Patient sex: F
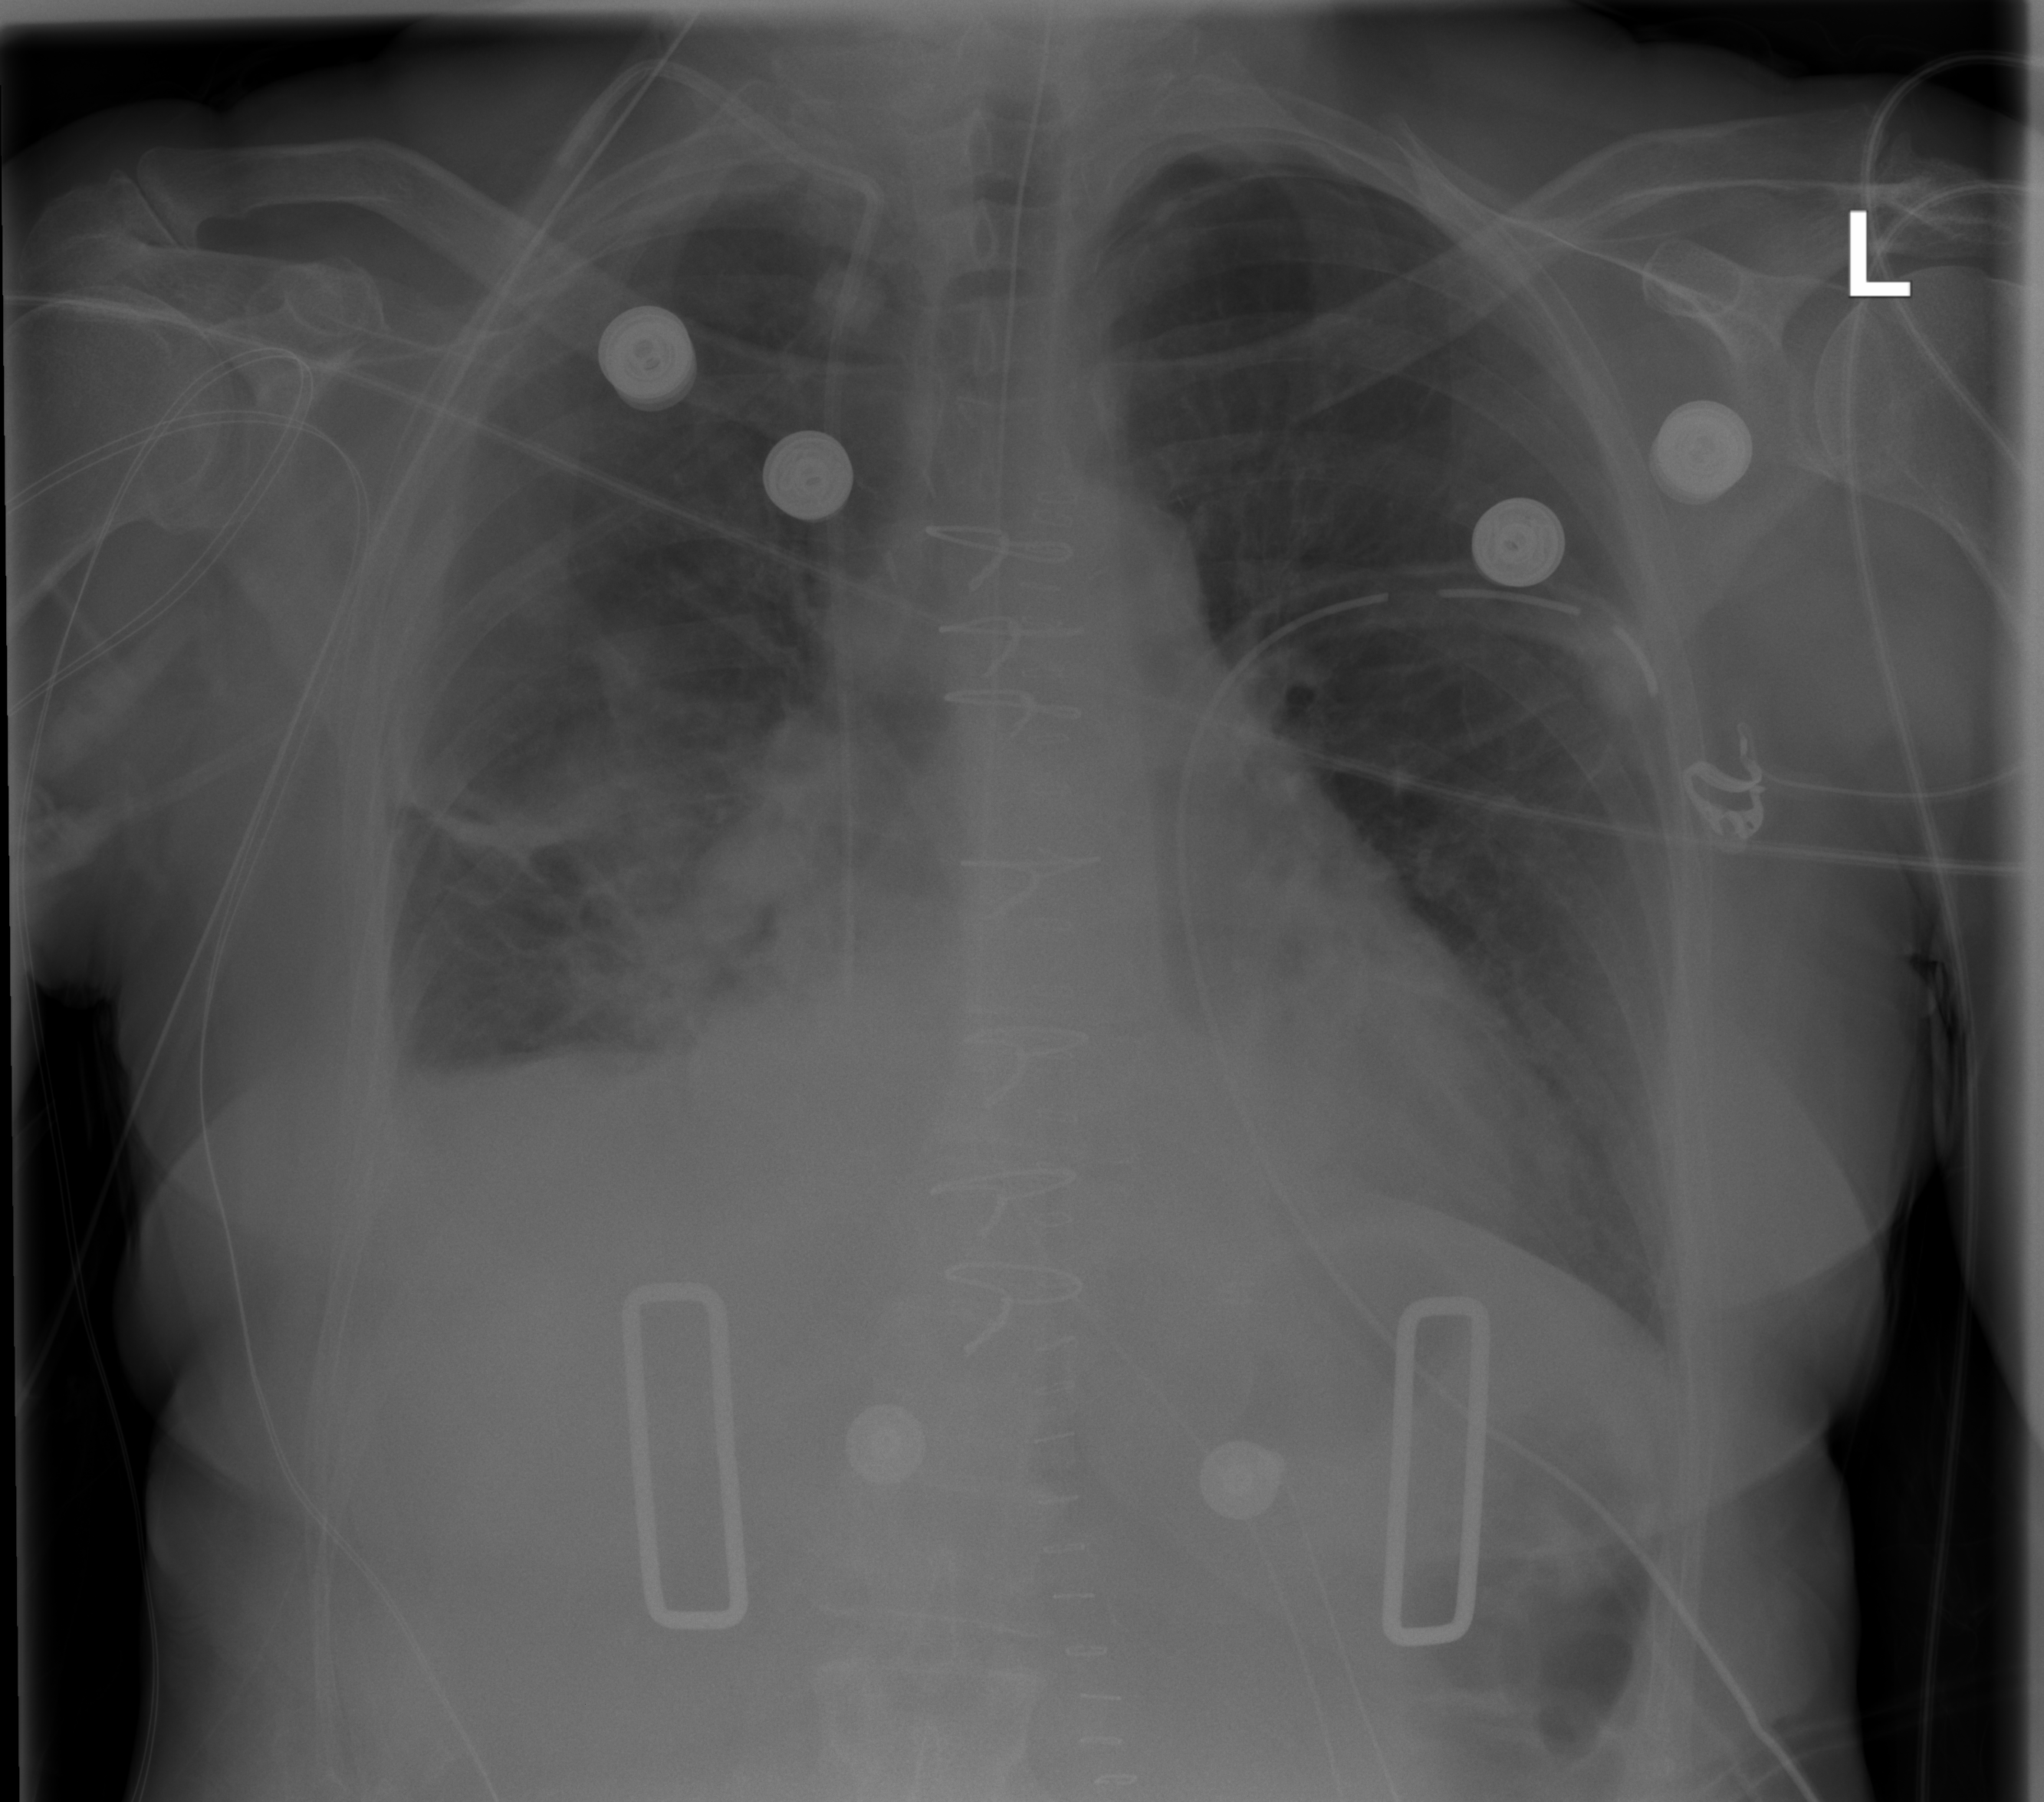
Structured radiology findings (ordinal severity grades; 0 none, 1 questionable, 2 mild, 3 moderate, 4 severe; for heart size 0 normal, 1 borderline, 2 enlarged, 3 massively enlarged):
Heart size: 2
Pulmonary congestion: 2
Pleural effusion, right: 2
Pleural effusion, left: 0
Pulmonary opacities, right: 2
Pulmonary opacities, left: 0
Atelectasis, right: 2
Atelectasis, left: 0